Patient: sex F, age 31
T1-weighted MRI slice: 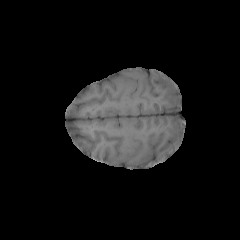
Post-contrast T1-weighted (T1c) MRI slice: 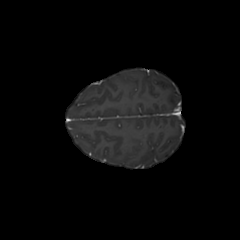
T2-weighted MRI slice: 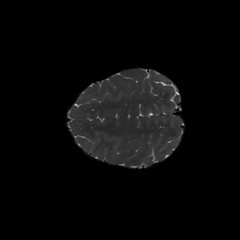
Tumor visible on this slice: no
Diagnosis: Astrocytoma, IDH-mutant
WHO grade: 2